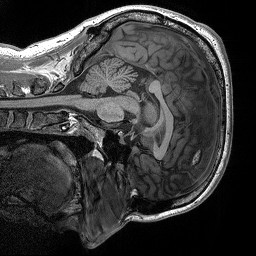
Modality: T1w
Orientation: sagittal
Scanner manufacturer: siemens
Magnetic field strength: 3 T
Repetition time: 2.3 s
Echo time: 0.00298 s